Question: I'm getting Syntax Errors when calling a php file with ajax.
'''
Uncaught SyntaxError: Unexpected token F
Uncaught SyntaxError: Unexpected token F
Uncaught SyntaxError: Unexpected token F
Uncaught SyntaxError: Unexpected token F
Uncaught SyntaxError: Unexpected token F
Uncaught SyntaxError: Unexpected token F
'''
The 'change_produkt' function is called with an onclick event in a checkbox field.
The output of this function is as following:

Now, I call the second function 'fill_optionen' and pass the arrays to that function. It's doing ajax calls for each object. (6 times in this case)
Javascript:
'''
function fill_optionen(optionen) {
console.log("fill_optionen called.."); // Debug
var text = "";
$j.each(JSON.parse(optionen), function (index, value) {
jQuery.ajax({
url: 'include/mutation_helper.php',
data: {func: "render_opt", option: value},
type: 'post',
success: function(output) {
console.log(JSON.parse(output)); // Debug
}
});
});
}
function change_produkt() {
console.log("change_produkt called.."); // Debug
var id_produkt = $j("#produkt").val();
console.log("DEBUG -- id_produkt:"+id_produkt);
jQuery.ajax({
url: 'include/mutation_helper.php',
data: {func: "get_opts", produkt: id_produkt},
type: 'post',
success: function(output) {
console.log(JSON.parse(output)); // Debug
fill_optionen(output);
}
});
}
'''
PHP:
'''
function render_opt() {
if(!isset($_POST['option'])) {
echo json_encode("error");
exit;
}
$opt = $_POST['option'];
$render = render($opt, $_SESSION['mutation']);
echo json_encode("hello");
}
'''
As soon as I remove the line which calls the 'render' function, it works. But why is there an error? I'm not even printing out that '$render' variable.
(The 'render' function only returns html code in a string.)
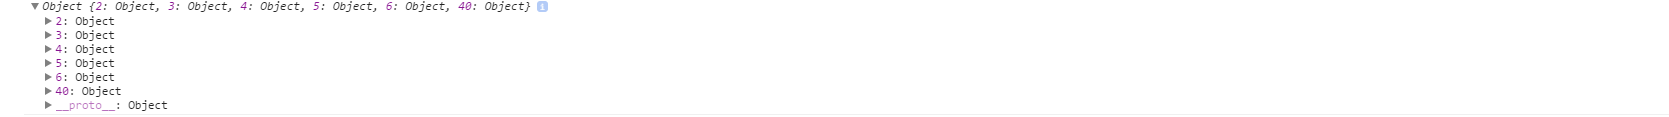
Answer: It seems that you have an PHP error inside your 'render' function. And then PHP prints out its error, which later causes the JavaScript error. Because JSON is excepted as returned output by the ajax request and you got a string back containing the PHP error message. Please look at your browser debugger under the ajax request raw network data, what is really returned.